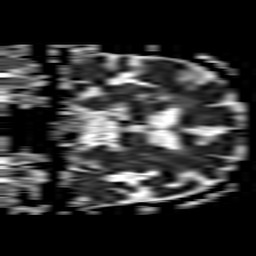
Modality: ADC
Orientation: coronal
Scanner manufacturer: philips
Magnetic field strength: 1.5 T
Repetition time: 3.398 s
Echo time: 0.06922 s